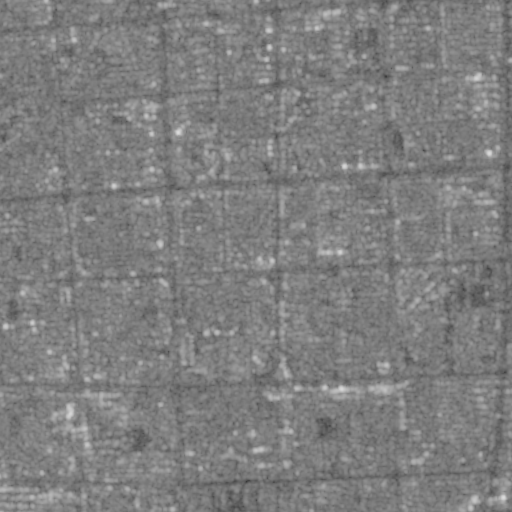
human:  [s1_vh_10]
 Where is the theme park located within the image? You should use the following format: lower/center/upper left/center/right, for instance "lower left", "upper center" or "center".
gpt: The theme park is located in the lower center of the image.
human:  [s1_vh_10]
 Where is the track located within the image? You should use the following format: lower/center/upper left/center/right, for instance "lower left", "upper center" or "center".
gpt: The track is located in the center right of the image.
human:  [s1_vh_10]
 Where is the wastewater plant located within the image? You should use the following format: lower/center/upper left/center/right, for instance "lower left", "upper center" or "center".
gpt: The wastewater plant is located in the center right of the image.
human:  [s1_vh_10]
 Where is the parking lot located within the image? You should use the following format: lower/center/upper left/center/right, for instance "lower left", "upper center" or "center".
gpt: There is no parking lot in the image.

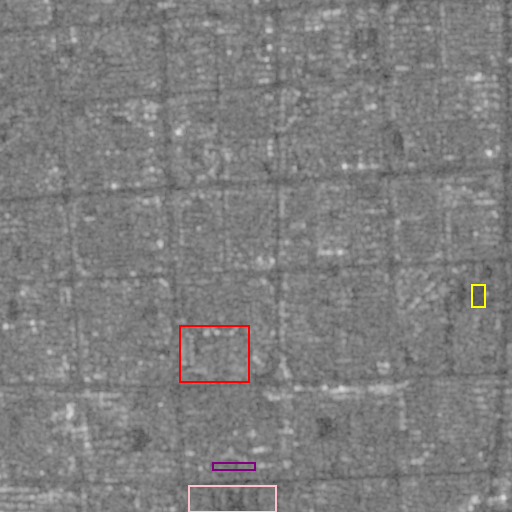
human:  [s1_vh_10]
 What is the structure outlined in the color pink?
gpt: The structure outlined in pink is a park.
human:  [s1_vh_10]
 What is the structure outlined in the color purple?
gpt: The structure outlined in purple is a parking lot.
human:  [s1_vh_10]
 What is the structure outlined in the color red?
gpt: The structure outlined in red is a theme park.
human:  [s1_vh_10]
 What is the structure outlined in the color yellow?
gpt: The structure outlined in yellow is a track.
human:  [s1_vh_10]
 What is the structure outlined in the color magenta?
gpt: There is no magenta outline.